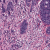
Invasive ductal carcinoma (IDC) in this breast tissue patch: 1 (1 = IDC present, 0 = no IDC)